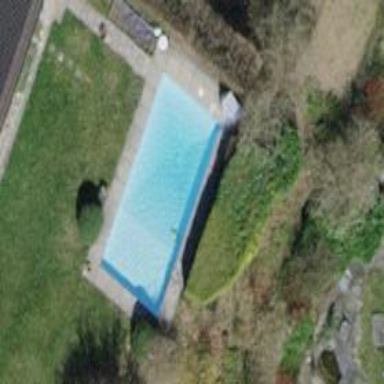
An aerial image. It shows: Swimming pool located in leisure land.